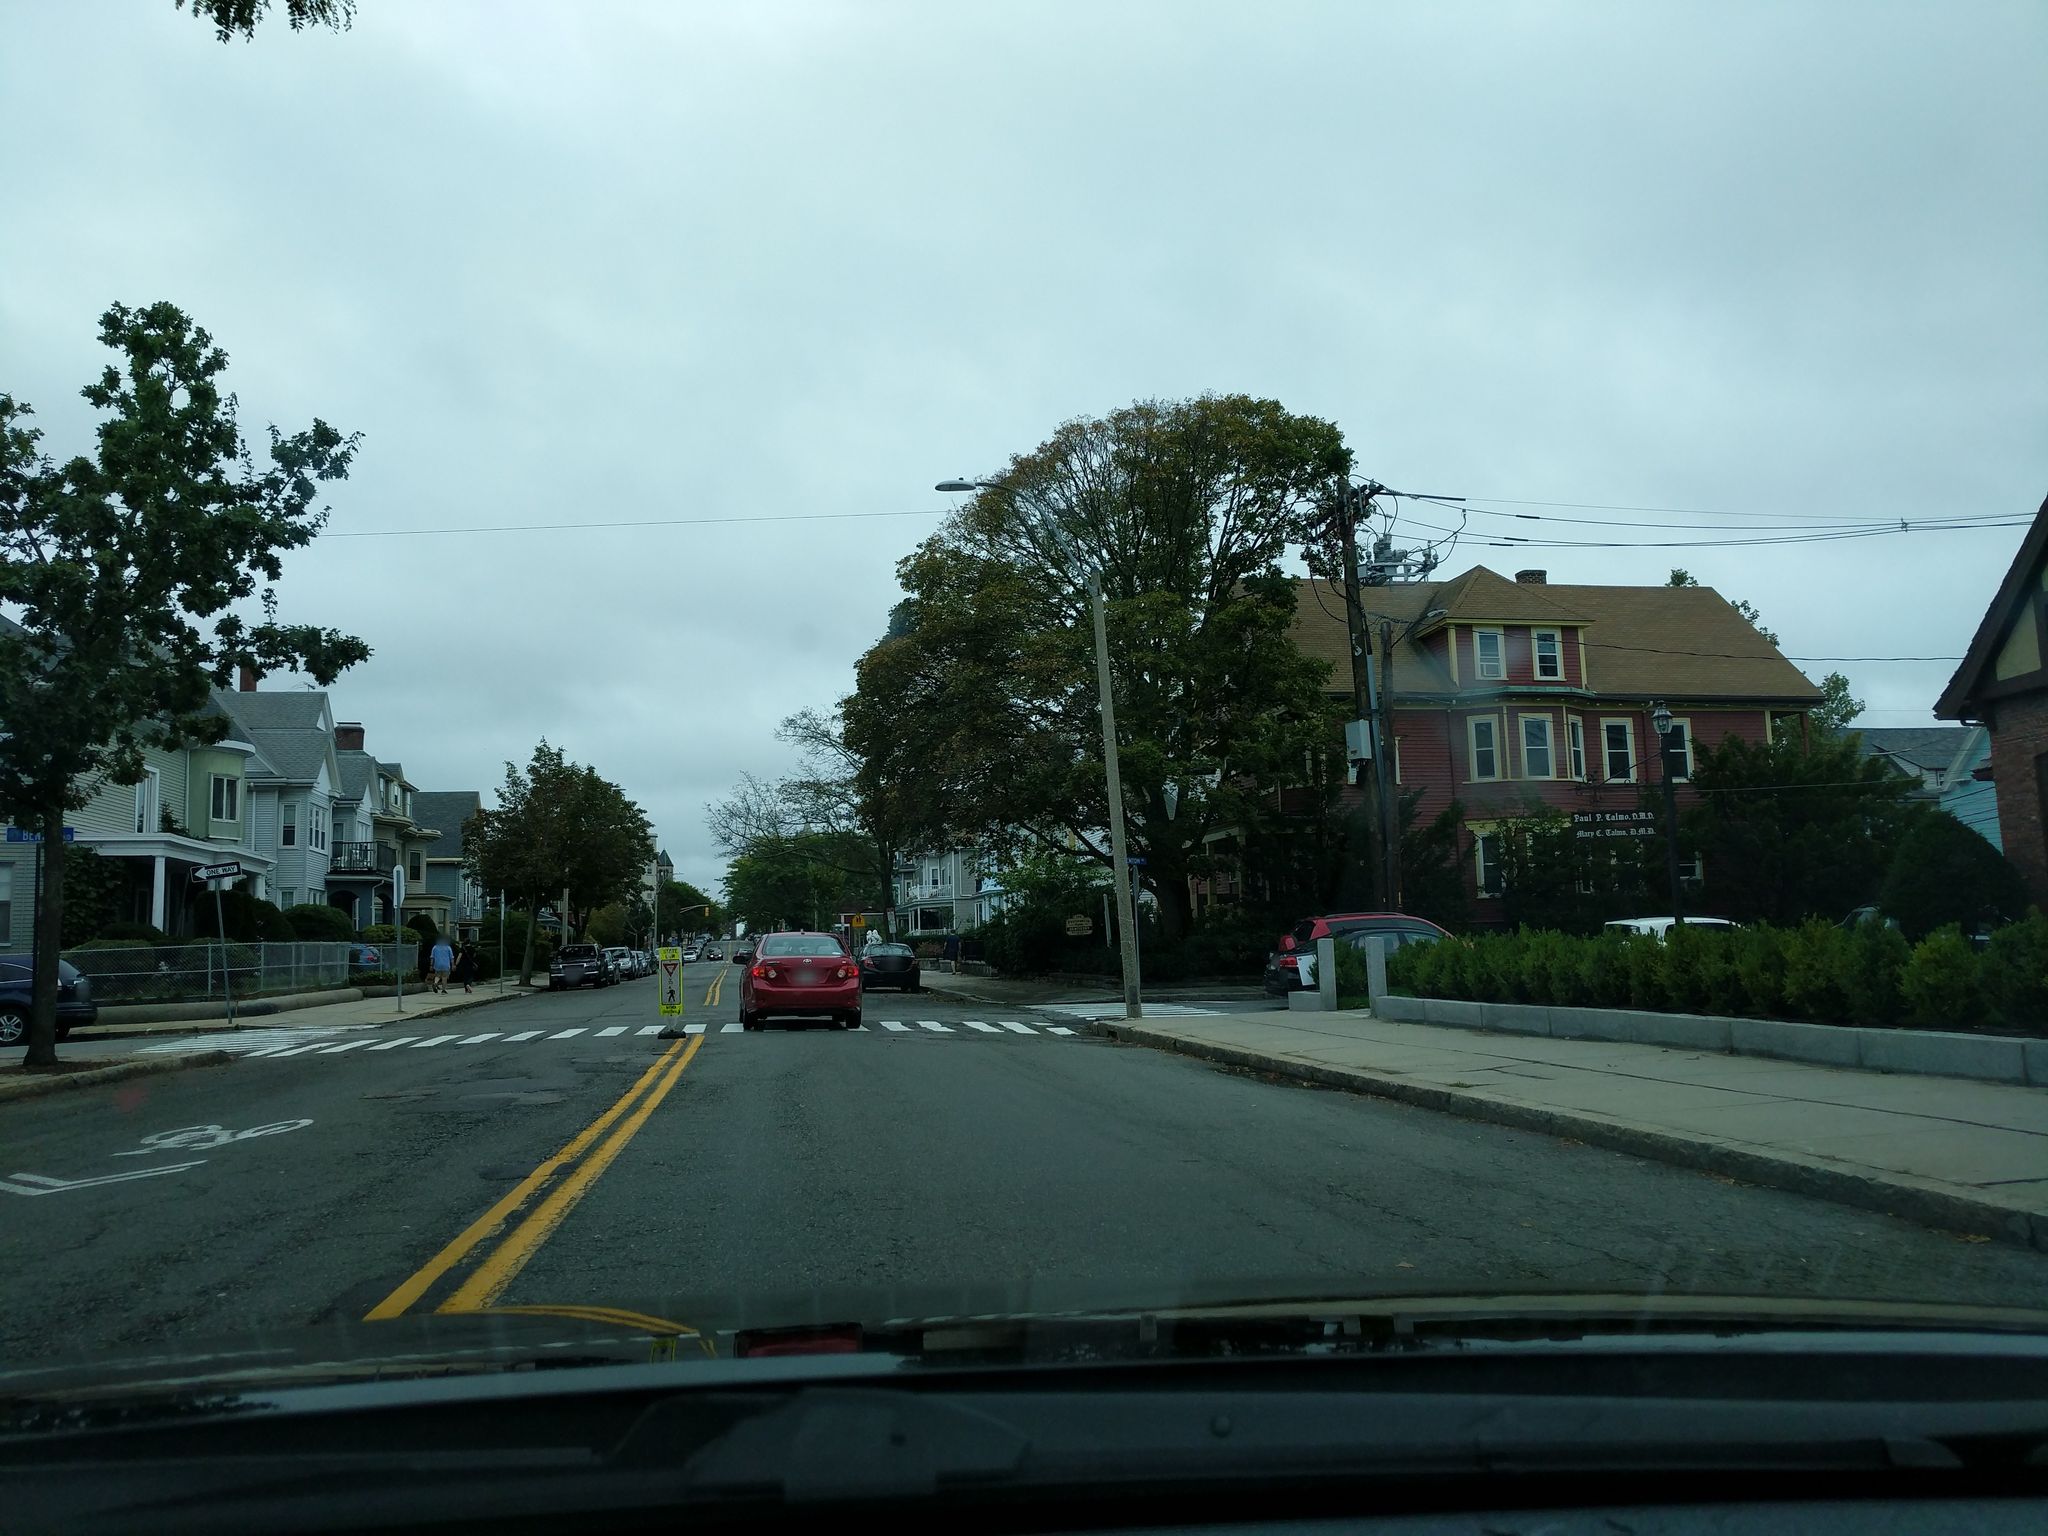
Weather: cloudy
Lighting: day
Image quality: good
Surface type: driving surface
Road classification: secondary
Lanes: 2
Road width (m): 18.3
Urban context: urban centre
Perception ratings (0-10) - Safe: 7.1, Lively: 8.03, Beautiful: 6.15, Boring: 3.03, Depressing: 4.85, Wealthy: 3.95